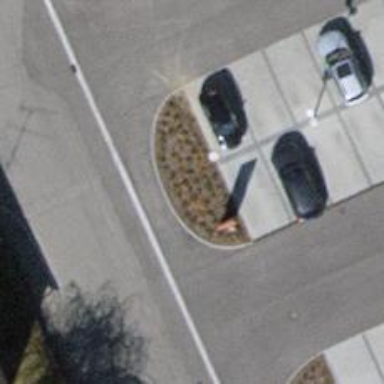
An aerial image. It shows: Charging station.